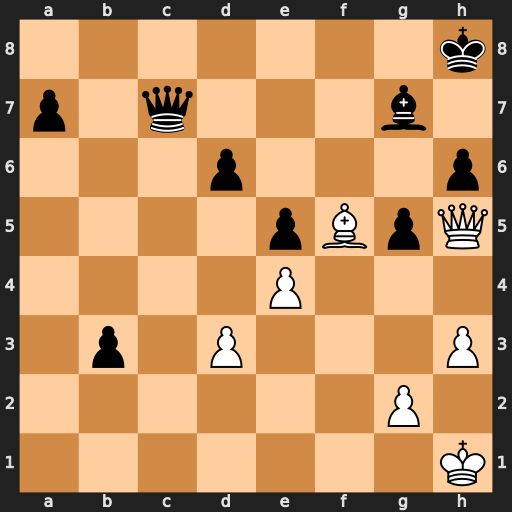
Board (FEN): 7k/p1q3b1/3p3p/4pBpQ/4P3/1p1P3P/6P1/7K
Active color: w
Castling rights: -
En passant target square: -
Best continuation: Qe8+ Bf8 Qxf8#